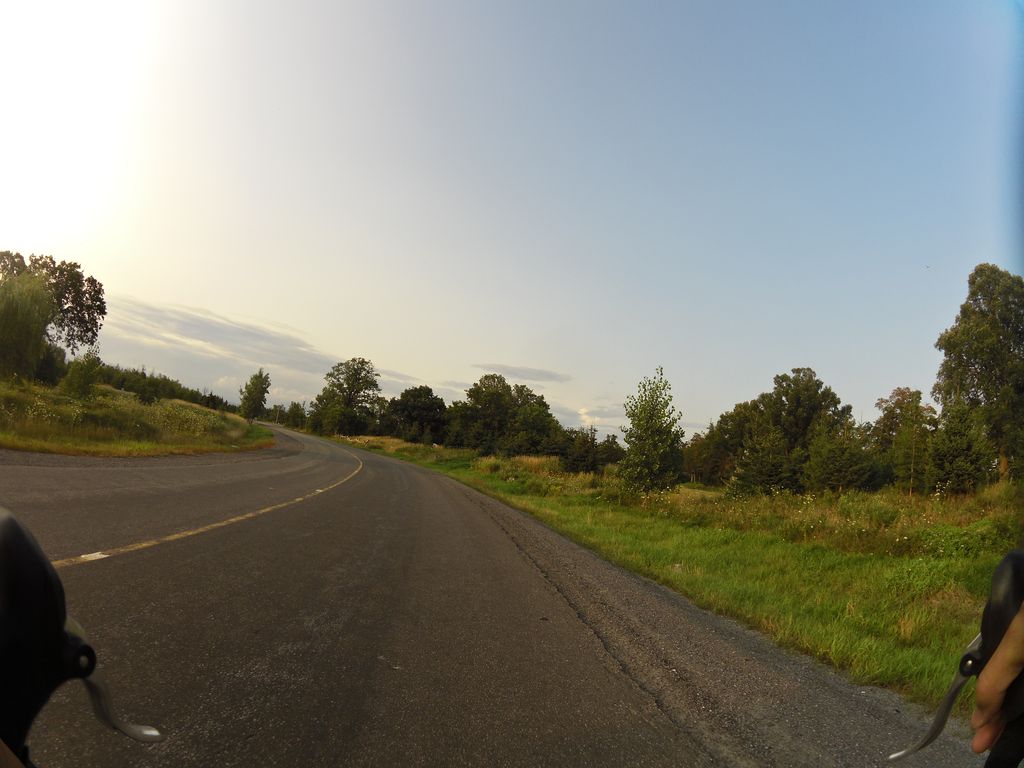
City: ottawa-gatineau